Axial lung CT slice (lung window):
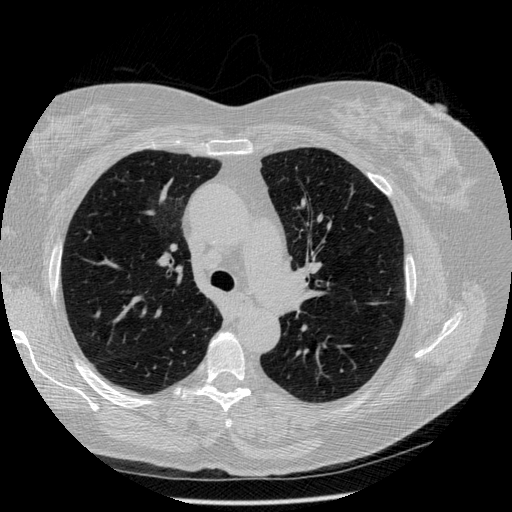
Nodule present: no